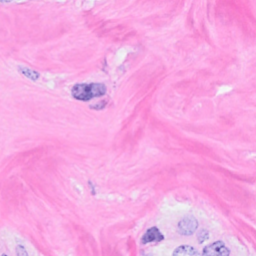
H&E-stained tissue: Breast